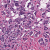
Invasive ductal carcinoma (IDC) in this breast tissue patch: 1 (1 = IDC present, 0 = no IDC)